Question: I want to stop the screen background image from moving with the player but I can't figure out how to do it. Below is an example, as the player moves the background image moves with it. I just want the camera to move with the player and the background to be stationary. Can anyone help?

'''
import pygame
from pygame import *
WIN_WIDTH = 800
WIN_HEIGHT = 640
HALF_WIDTH = int(WIN_WIDTH / 2)
HALF_HEIGHT = int(WIN_HEIGHT / 2)
DISPLAY = (WIN_WIDTH, WIN_HEIGHT)
DEPTH = 0
FLAGS = 0
CAMERA_SLACK = 30
def main():
pygame.init()
screen = pygame.display.set_mode(DISPLAY, FLAGS, DEPTH)
pygame.display.set_caption("ABCDEFGHIJKLMNOPQRSTUVWXYZ")
timer = pygame.time.Clock()
up = left = right = False
entities = pygame.sprite.Group()
player = Player(32, 32)
platforms = []
x = 0
y = 0
level = [
"PPPPPPPPPPPPPPPPPPPPPPPPPPPPPPPPPPPPPPPPPPPP",
"P P",
"P P",
"P P",
"P P",
"P P",
"P P",
"P P",
"P P",
"P P",
"P P",
"P P",
"P P",
"P P",
"P P",
"P P",
"P PPPP PPPPPPP",
"P PPPP PPPPPPP",
"P PPPP PPPPPPP",
"P PPPPP PPPP PPPPPPP",
"P PPPP PPPPPPP",
"P PPPP PPPPPPP",
"P PPPP PPPPPPP",
"P PPPP PPPPPPP",
"P PPPPPPPPPP PPPPPPP",
"P PPPP PPPPPPP",
"P PPPP PPPP PPPPPPP",
"P PPPP PPPPPPP",
"P PPPP PPPPPPP",
"P PPPP PPPPPPP",
"PPPPP PPPP PPPPPPP",
"P PPPP PPPPPPP",
"P PPPP PPPPPPP",
"P PPPP PPPPPPP",
"P PPPPP PPPP PPPPPPP",
"P PPPP",
"P PPPP",
"P PPPP",
"P PPPPPPPPPPPPPPPPPP",
"P PPPPPPPPPPPPPPPPPP",
"PPPPPPPPPPPPPPP PPPPPPPPPPPPPPPPPP",
"PPPPPPPPPPPPPPP PPPPPPPPPPPPPPPPPP",
"PPPPPPPPPPPPPPP PPPPPPPPPPPPPPPPPP",
"PPPPPPPPPPPPPPP PPPPPPPPPPPPPPPPPP",
"PPPPPPPPPPPPPPP PPPPPPPPPPPPPPPPPP",
"PPPPPPPPPPPPPPP PPPPPPPPPPPPPPPPPP",
"PPPPPPPPPPPPPPP PPPPPPPPPPPPPPPPPP",
"PPPPPPPPPPPPPPP PPPPPPPPPPPPPPPPPP",
"PPPPPPPPPPPPPPP PPPPPPPPPPPPPPPPPP",
"PPPPPPPPPPPPPPPPPPPPPPPPPPPPPPPPPPPPPPPPPPPP",]
total_level_width = len(level[0]) * 32
total_level_height = len(level) * 32
#print(total_level_width, total_level_height)
background = pygame.image.load("Untitled.png")
# build the level
for row in level:
for col in row:
if col == "P":
p = Platform(x, y)
platforms.append(p)
entities.add(p)
if col == "E":
e = ExitBlock(x, y)
platforms.append(e)
entities.add(e)
x += 32
y += 32
x = 0
camera = Camera(complex_camera, total_level_width, total_level_height)
entities.add(player)
while 1:
timer.tick(60)
for e in pygame.event.get():
if e.type == QUIT: raise SystemExit, "QUIT"
if e.type == KEYDOWN and e.key == K_ESCAPE:
raise SystemExit, "ESCAPE"
if e.type == KEYDOWN and e.key == K_UP:
up = True
if e.type == KEYDOWN and e.key == K_LEFT:
left = True
if e.type == KEYDOWN and e.key == K_RIGHT:
right = True
if e.type == KEYUP and e.key == K_UP:
up = False
if e.type == KEYUP and e.key == K_LEFT:
left = False
if e.type == KEYUP and e.key == K_RIGHT:
right = False
# draw background
screen.blit(background, (0,0))
#draw entities
for e in entities:
screen.blit(e.image, camera.apply(e))
# update player, update camera, and refresh
player.update(up, left, right, platforms)
camera.update(player)
pygame.display.flip()
class Camera(object):
def __init__(self, camera_func, width, height):
self.camera_func = camera_func
self.state = Rect(0, 0, width, height)
def apply(self, target):
return target.rect.move(self.state.topleft)
def update(self, target):
self.state = self.camera_func(self.state, target.rect)
def complex_camera(camera, target_rect):
l, t, _, _ = target_rect
_, _, w, h = camera
l, t, _, _ = -l + HALF_WIDTH, -t +HALF_HEIGHT, w, h
l = min(0, l) # stop scrolling left
l = max(-(camera.width - WIN_WIDTH), l) # stop scrolling right
t = max(-(camera.height-WIN_HEIGHT), t) # stop scrolling bottom
return Rect(l, t, w, h)
class Entity(pygame.sprite.Sprite):
def __init__(self):
pygame.sprite.Sprite.__init__(self)
class Player(Entity):
def __init__(self, x, y):
Entity.__init__(self)
self.xvel = 0
self.yvel = 0
self.onGround = False
self.image = Surface((32,32))
self.image.fill(Color("#0000FF"))
self.image.convert()
self.rect = Rect(200, 1200, 32, 32)
def update(self, up, left, right, platforms):
print(self.yvel)
if up:
if self.onGround:
self.yvel = 0
self.yvel -= 10 # only jump if on the ground
if left:
self.xvel = -8
if right:
self.xvel = 8
if not self.onGround:
self.yvel += 0.3 # only accelerate with gravity if in the air
if self.yvel > 80: self.yvel = 80 # max falling speed
if not(left or right):
self.xvel = 0
self.rect.left += self.xvel # increment in x direction
self.collide(self.xvel, 0, platforms) # do x-axis collisions
self.rect.top += self.yvel # increment in y direction
self.onGround = False; # assuming we're in the air
self.collide(0, self.yvel, platforms) # do y-axis collisions
def collide(self, xvel, yvel, platforms):
for p in platforms:
if pygame.sprite.collide_rect(self, p):
if isinstance(p, ExitBlock):
pygame.event.post(pygame.event.Event(QUIT))
if xvel > 0: self.rect.right = p.rect.left
if xvel < 0: self.rect.left = p.rect.right
if yvel > 0:
self.rect.bottom = p.rect.top
self.onGround = True
if yvel < 0:
self.rect.top = p.rect.bottom
class Platform(Entity):
def __init__(self, x, y):
Entity.__init__(self)
self.image = Surface((32, 32))
self.image.convert()
self.image.fill(Color("#FFFFFF"))
self.rect = Rect(x, y, 32, 32)
def update(self):
pass
class ExitBlock(Platform):
def __init__(self, x, y):
Platform.__init__(self, x, y)
self.image = pygame.image.load("bush.png")
if __name__ == "__main__":
main()
'''
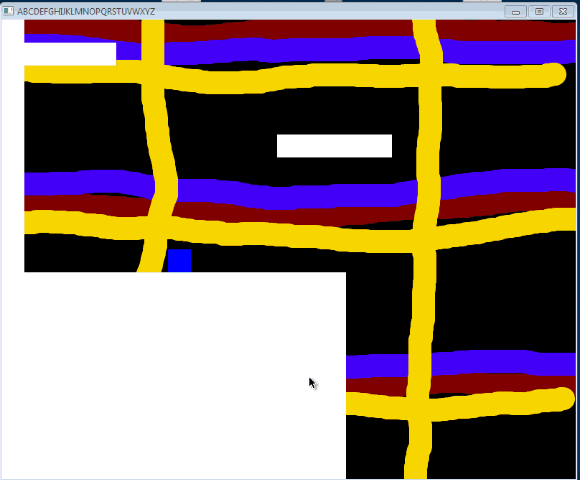
Answer: > I just want the camera to move with the player and the background to be stationary.
It's the other way round: the background is already stationary. You want it to move with the camera.
So instead of
'''
screen.blit(background, (0,0))
'''
use
'''
screen.blit(background, camera.apply((0,0)))
'''
and change your camera class to this
'''
class Camera(object):
def __init__(self, camera_func, width, height):
self.camera_func = camera_func
self.state = Rect(0, 0, width, height)
def apply(self, target):
try:
return target.rect.move(self.state.topleft)
except AttributeError:
return map(sum, zip(target, self.state.topleft))
def update(self, target):
self.state = self.camera_func(self.state, target.rect)
'''
to allow applying it to arbitary coordinates, not only 'Sprite's.